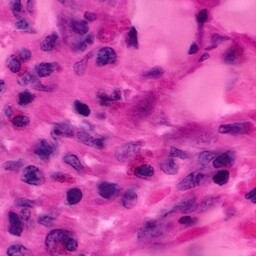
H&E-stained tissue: Pancreatic